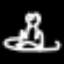
Label: frog